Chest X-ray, AP view. Patient: 46 years old, sex M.
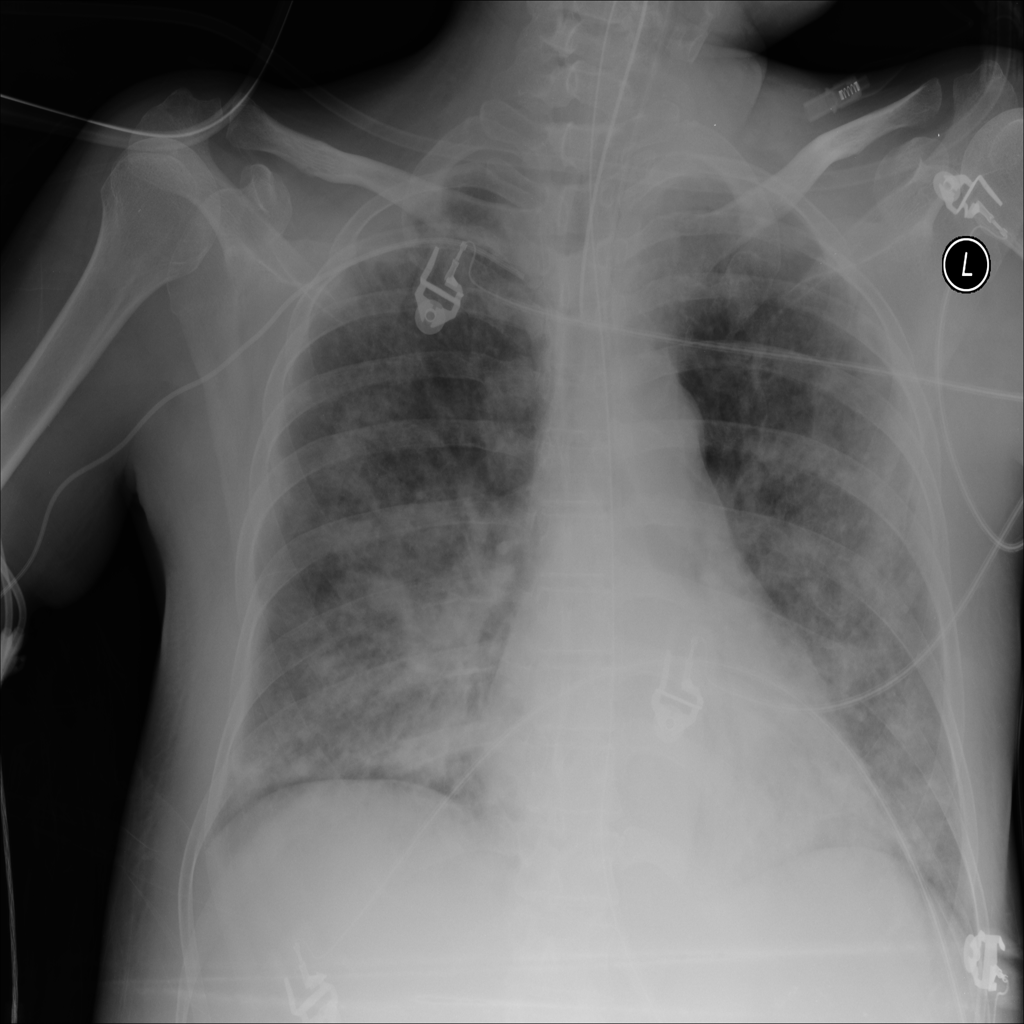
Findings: Infiltration